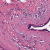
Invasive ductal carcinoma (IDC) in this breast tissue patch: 0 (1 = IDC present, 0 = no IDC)